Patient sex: M
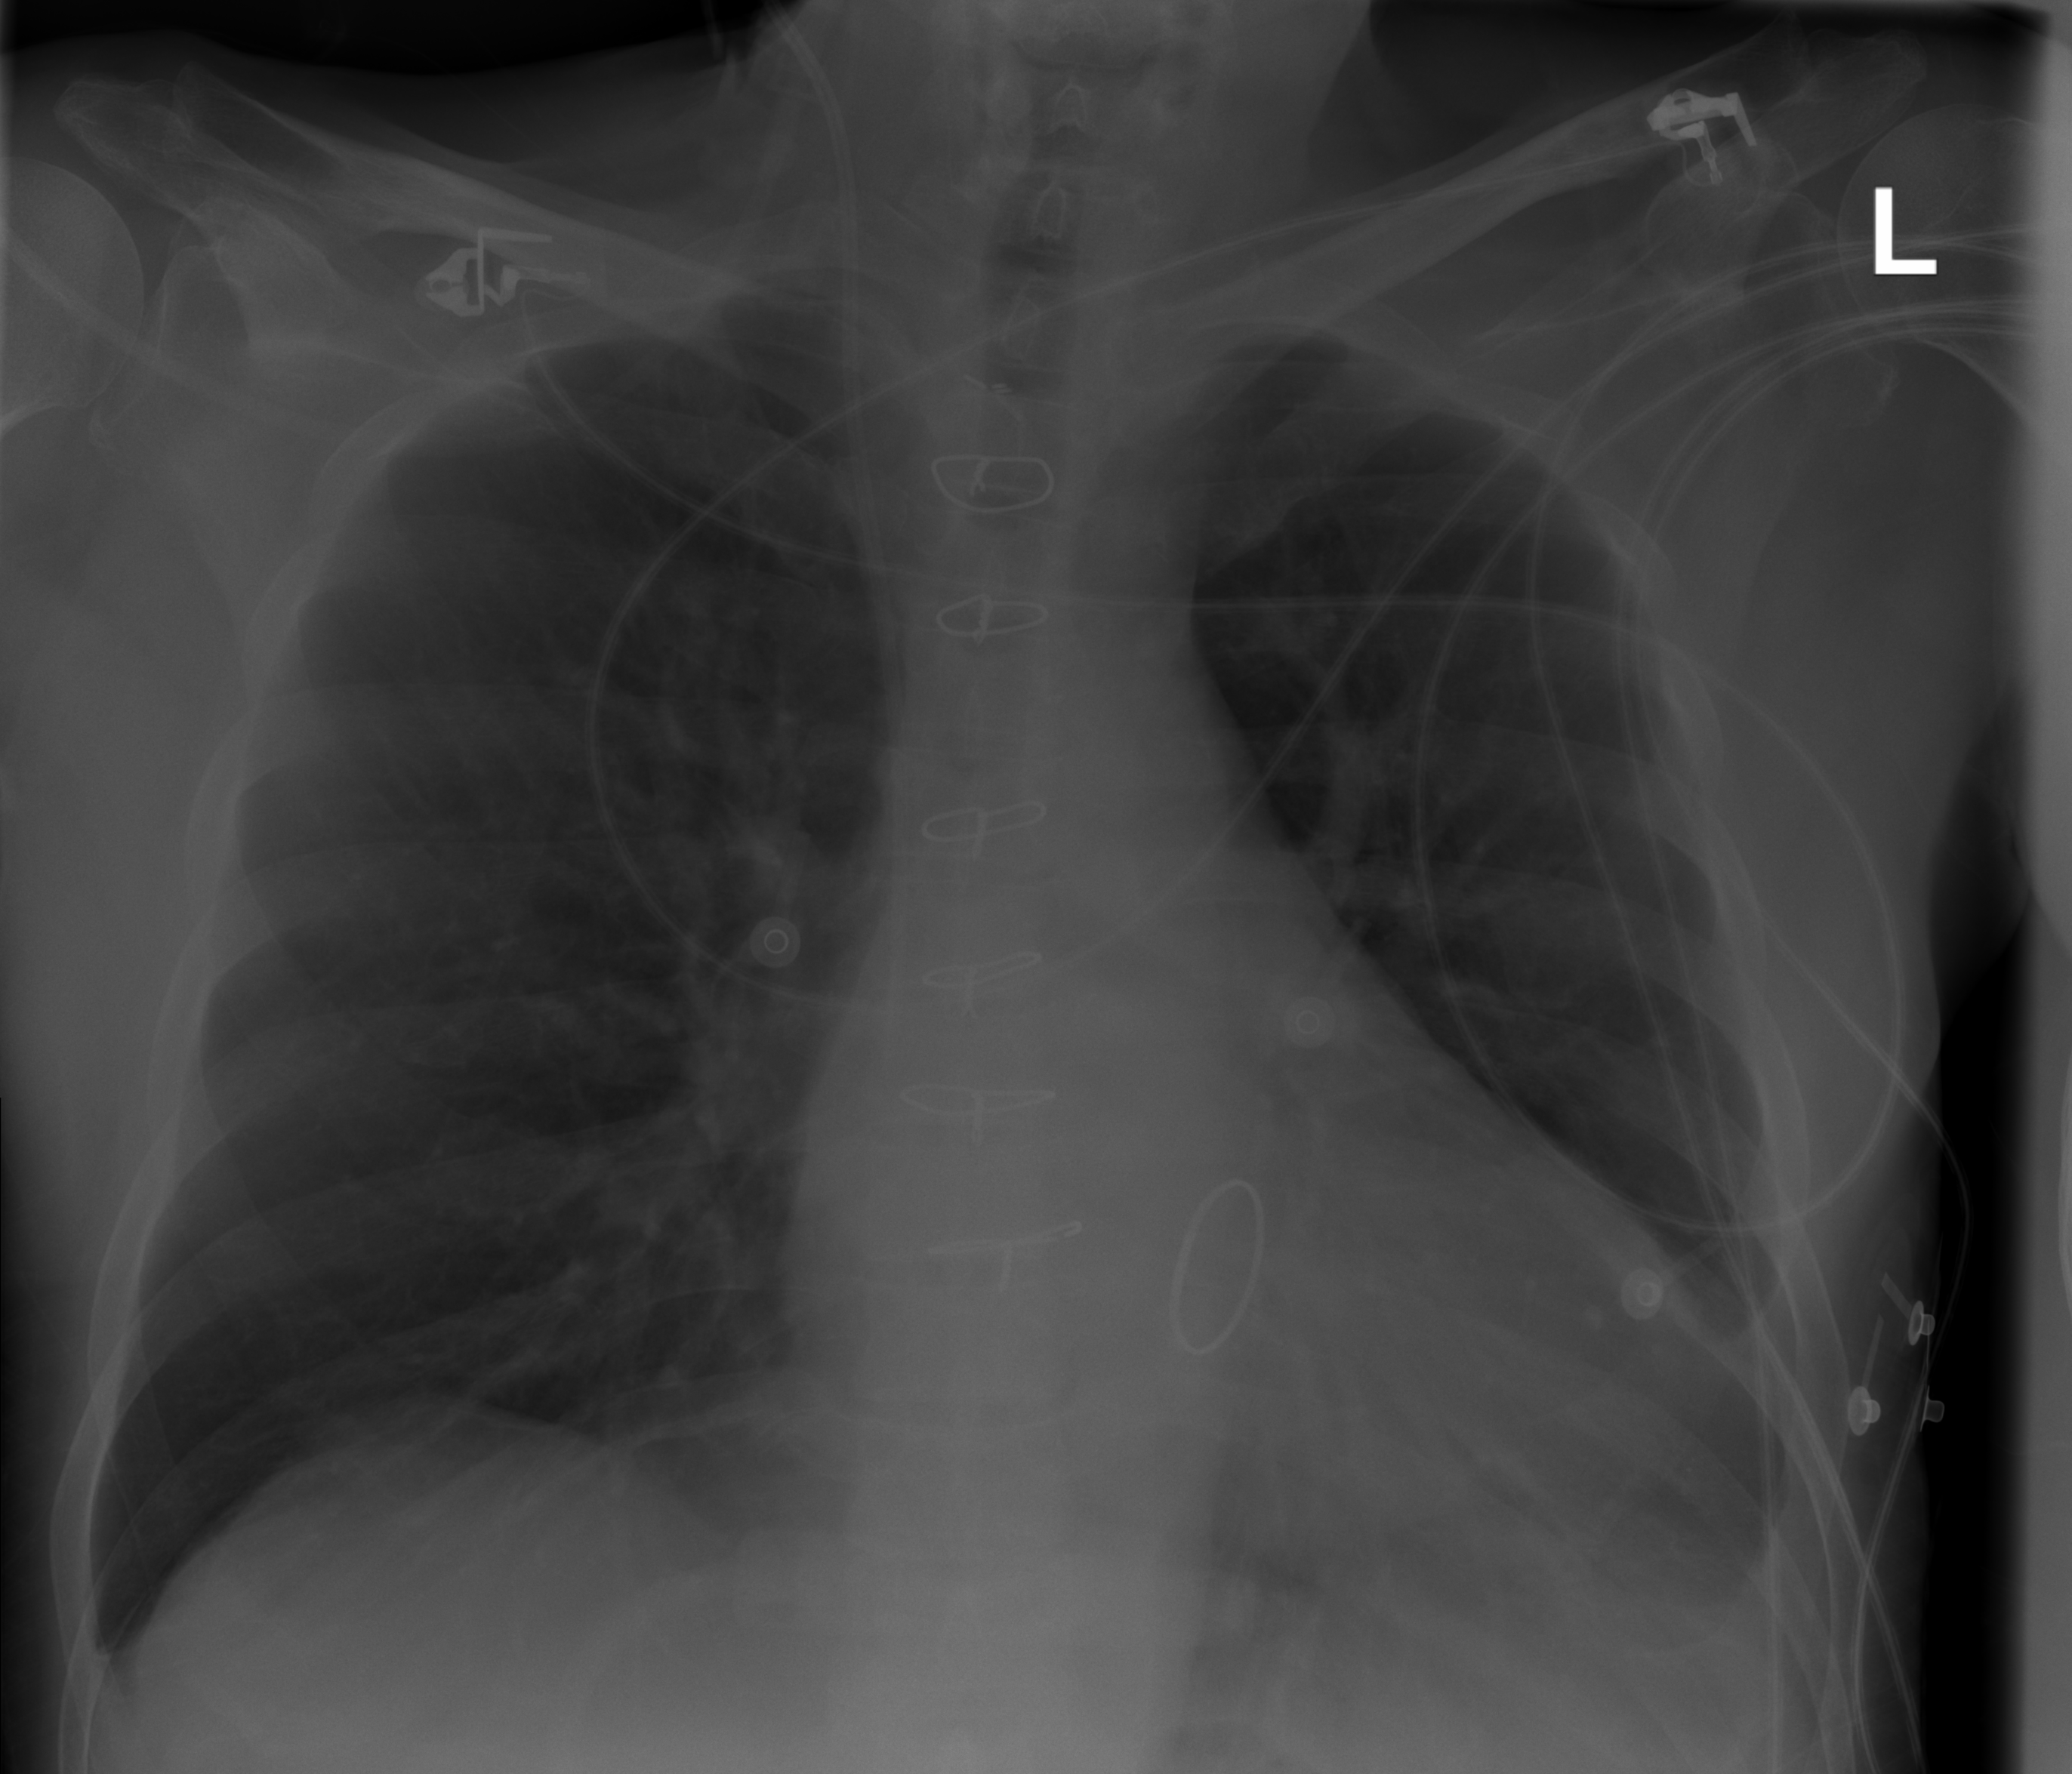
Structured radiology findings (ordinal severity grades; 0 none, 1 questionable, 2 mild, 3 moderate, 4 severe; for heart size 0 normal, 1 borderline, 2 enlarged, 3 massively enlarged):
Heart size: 0
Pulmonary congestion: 0
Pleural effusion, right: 0
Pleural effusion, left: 0
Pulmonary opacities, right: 0
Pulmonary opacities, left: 0
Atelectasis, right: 0
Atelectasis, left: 1